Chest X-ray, AP view. Patient: 66 years old, sex F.
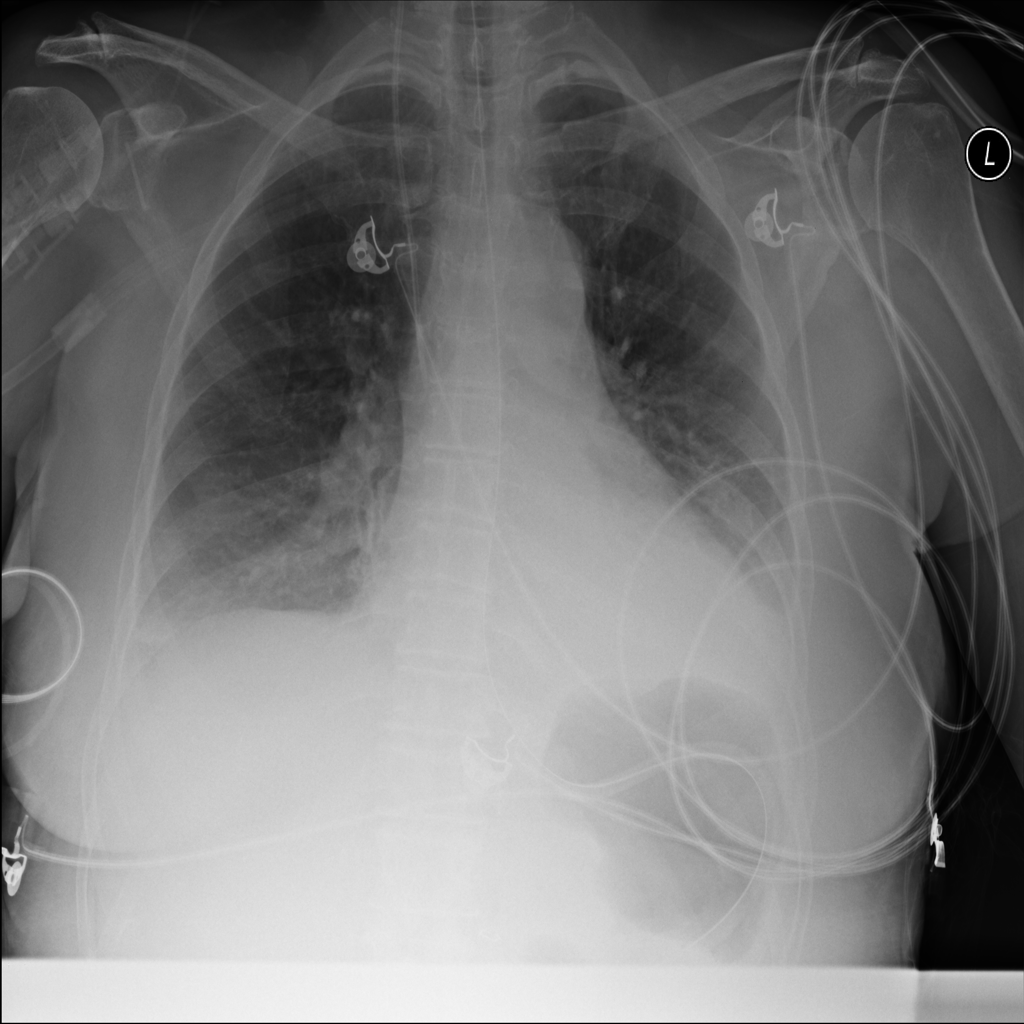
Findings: Atelectasis